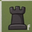
Piece: bR